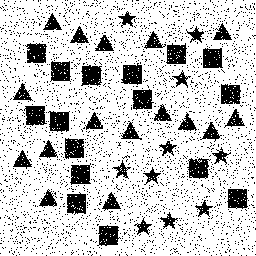
Squares: 16
Triangles: 16
Stars: 10
Total shapes: 42